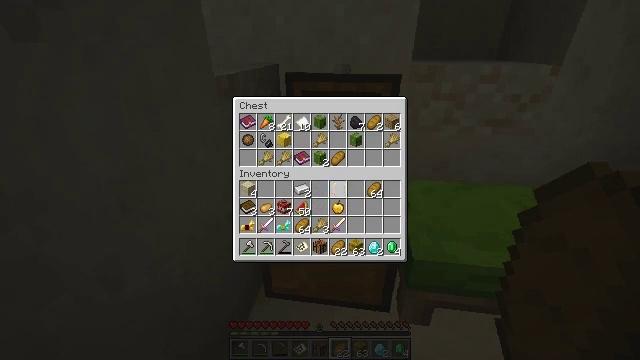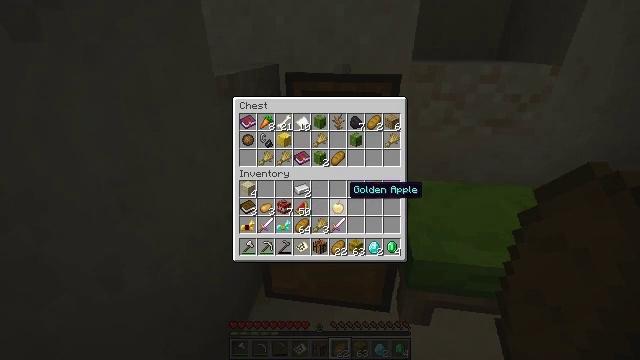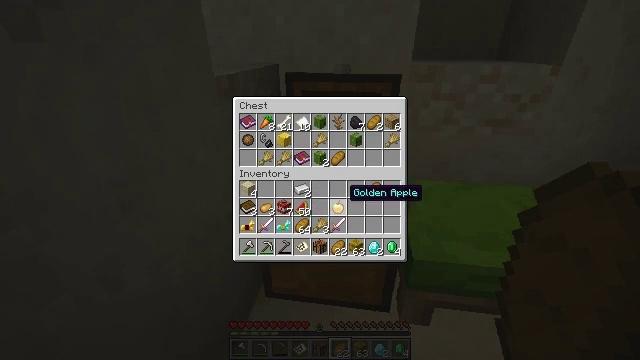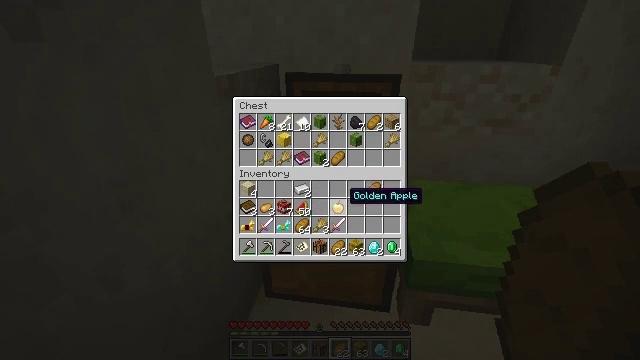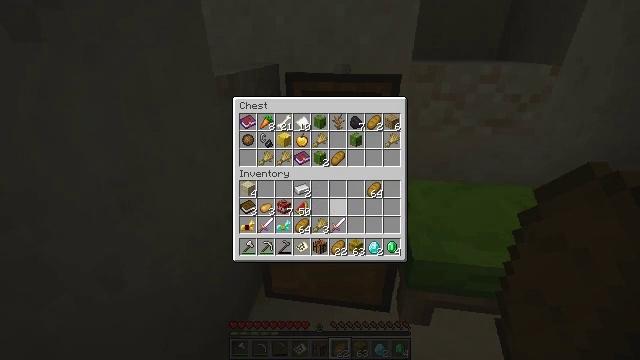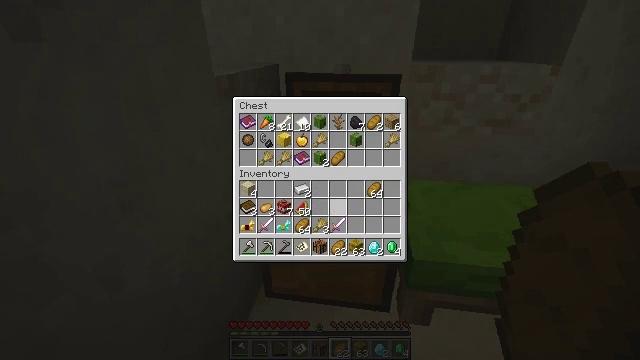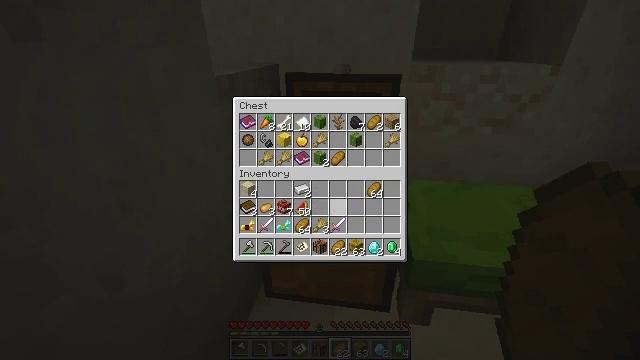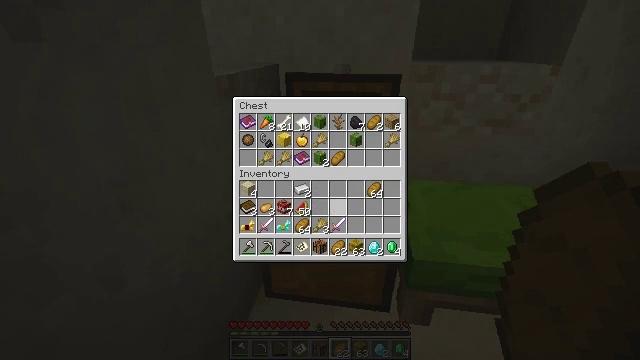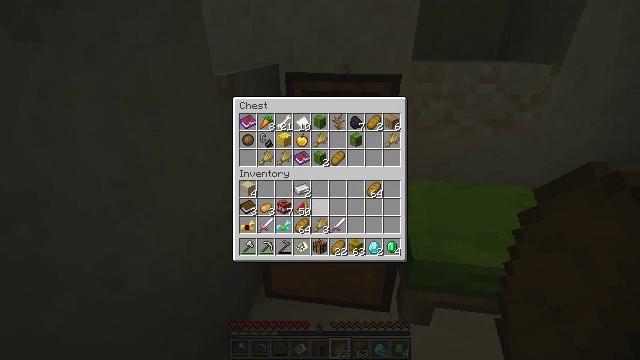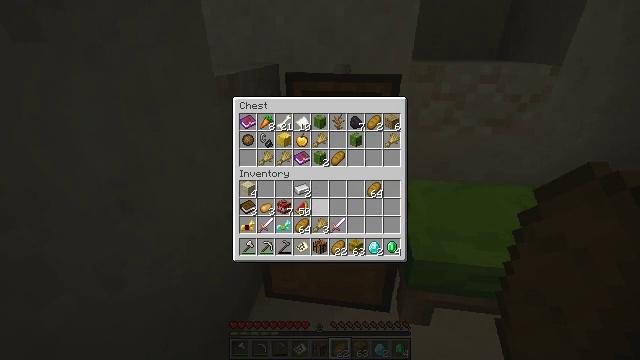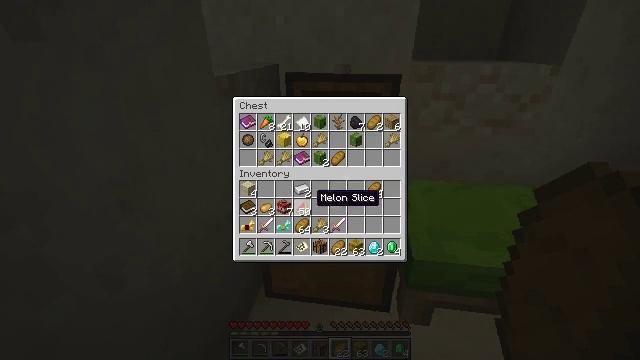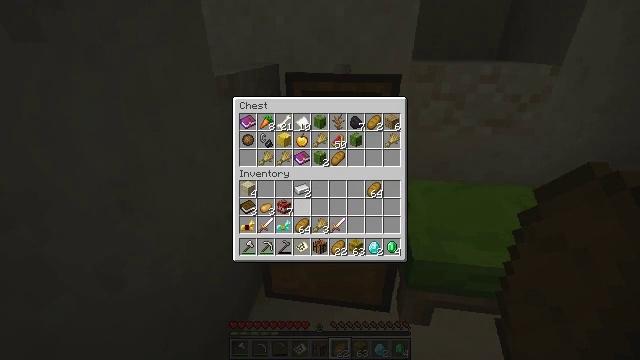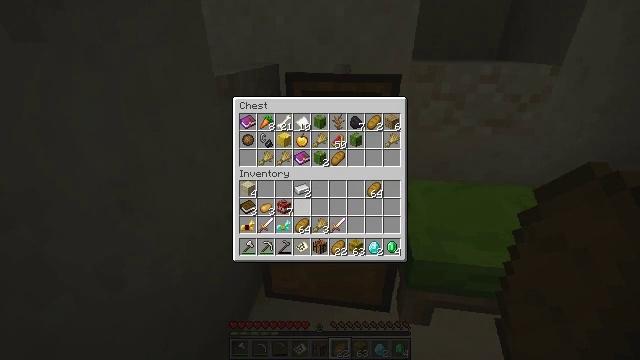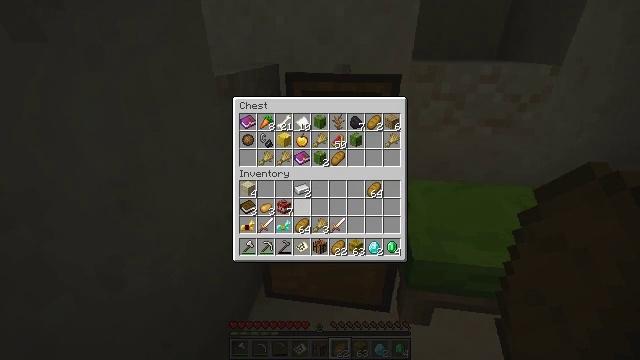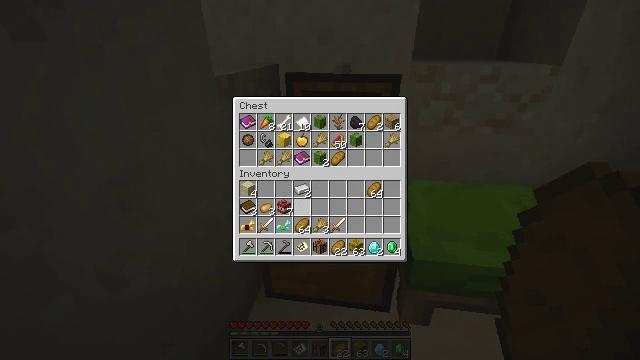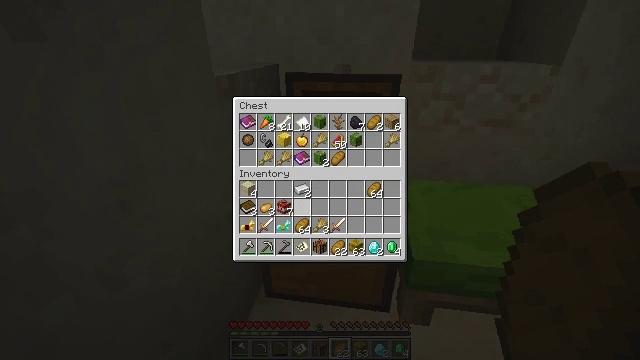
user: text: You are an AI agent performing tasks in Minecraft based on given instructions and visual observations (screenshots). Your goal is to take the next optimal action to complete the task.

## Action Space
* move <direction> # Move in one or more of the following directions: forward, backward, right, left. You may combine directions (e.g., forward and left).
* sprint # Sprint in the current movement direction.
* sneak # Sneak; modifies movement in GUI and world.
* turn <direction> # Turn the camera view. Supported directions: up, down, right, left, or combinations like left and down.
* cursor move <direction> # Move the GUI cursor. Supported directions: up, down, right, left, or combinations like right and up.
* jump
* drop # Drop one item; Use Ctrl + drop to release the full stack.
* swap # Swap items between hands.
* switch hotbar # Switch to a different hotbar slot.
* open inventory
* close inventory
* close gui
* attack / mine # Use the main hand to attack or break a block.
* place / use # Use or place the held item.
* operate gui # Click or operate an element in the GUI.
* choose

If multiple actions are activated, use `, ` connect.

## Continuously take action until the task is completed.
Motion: motion action
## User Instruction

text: Retrieve the lime bed from its current location.
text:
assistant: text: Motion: sneak
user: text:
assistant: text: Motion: sneak
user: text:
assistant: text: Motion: sneak
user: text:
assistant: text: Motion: sneak, operate gui
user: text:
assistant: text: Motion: sneak, operate gui
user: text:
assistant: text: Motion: sneak
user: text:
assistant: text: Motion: sneak
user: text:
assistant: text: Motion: sneak, cursor move left
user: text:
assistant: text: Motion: sneak, cursor move left
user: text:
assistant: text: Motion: sneak, cursor move left
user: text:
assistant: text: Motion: sneak, operate gui
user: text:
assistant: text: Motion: sneak, operate gui
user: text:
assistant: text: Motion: sneak, operate gui
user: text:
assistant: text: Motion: sneak, cursor move left
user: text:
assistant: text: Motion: sneak
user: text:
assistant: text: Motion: sneak
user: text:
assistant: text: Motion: sneak
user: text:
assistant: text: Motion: sneak, operate gui
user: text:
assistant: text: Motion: sneak, operate gui
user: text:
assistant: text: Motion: sneak, operate gui
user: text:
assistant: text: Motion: sneak, operate gui
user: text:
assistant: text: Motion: sneak
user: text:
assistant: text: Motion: sneak
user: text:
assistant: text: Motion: sneak
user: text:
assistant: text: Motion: sneak
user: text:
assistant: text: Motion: sneak, operate gui
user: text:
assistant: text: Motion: sneak, operate gui
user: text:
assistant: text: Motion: sneak, operate gui
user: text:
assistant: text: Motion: sneak
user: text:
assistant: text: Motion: sneak